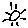
Label: sun